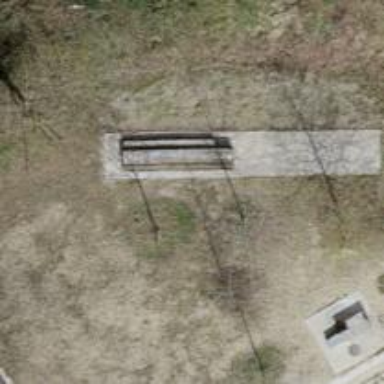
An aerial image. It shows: Picnic table located in leisure land area.